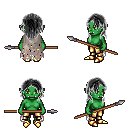
a pixel art fantasy rpg character, female body template, orc, green skin, gray tattered cape, gold greaves, gray long hairstyle, gold boots, spear, four views (front, back, left, right), 2x2 character sprite sheet, small pixel art, hard edges, no anti-aliasing